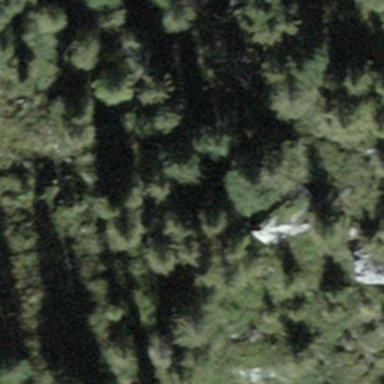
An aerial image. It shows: Forest area.